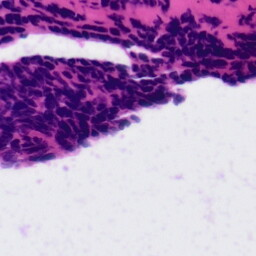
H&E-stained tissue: Tonsil